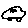
Label: car